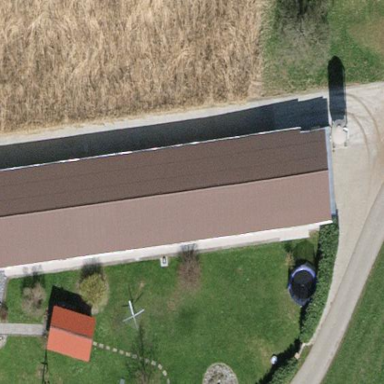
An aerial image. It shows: Garage building.